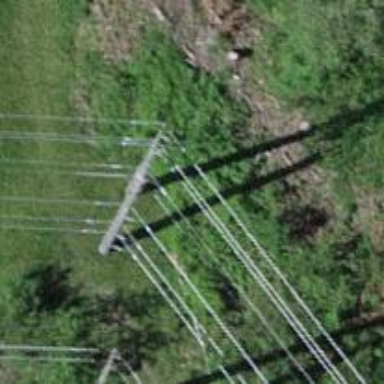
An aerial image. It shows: Power line is depicted.